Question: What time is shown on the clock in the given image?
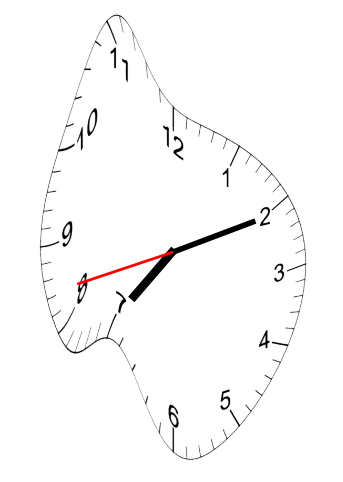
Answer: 07:10:42